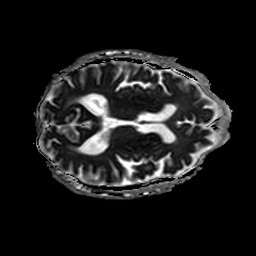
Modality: ADC
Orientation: axial
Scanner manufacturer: philips
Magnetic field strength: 3 T
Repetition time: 3.078 s
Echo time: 0.076 s